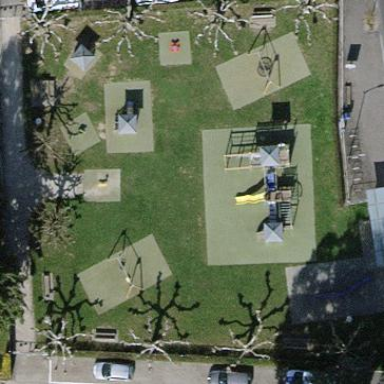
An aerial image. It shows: Playground area for leisure activities on the land.